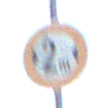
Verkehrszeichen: TatsaechlicheBreite2
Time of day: Midday
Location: Outdoor (Suburban)
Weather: Overcast
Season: NotSpecified
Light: Natural